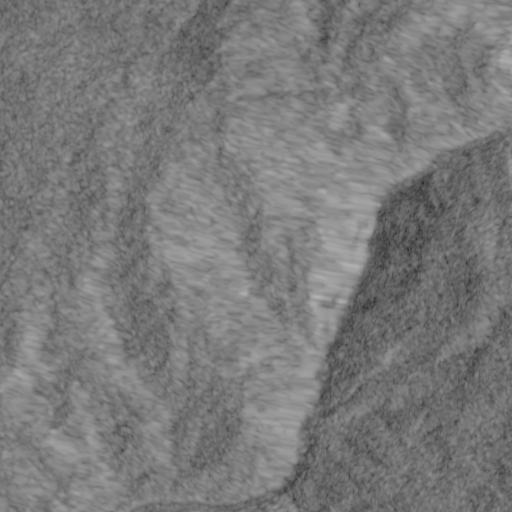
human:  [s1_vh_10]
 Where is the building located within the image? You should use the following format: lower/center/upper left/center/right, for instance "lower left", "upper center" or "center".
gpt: The building is located in the center right of the image.
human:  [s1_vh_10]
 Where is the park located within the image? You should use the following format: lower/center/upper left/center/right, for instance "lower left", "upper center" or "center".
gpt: There is no park in the image.

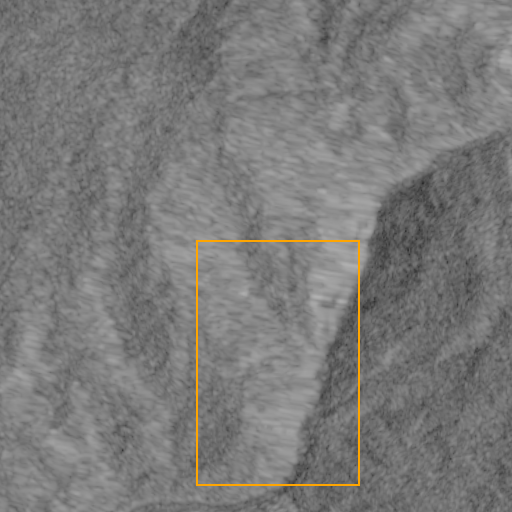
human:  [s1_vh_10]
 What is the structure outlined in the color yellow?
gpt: There is no yellow outline.
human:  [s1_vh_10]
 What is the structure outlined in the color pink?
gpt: There is no structure outlined in pink.